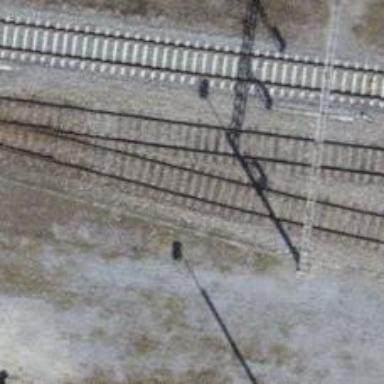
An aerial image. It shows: Electrified rail siding with contact line.